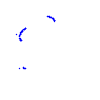
Particle: proton